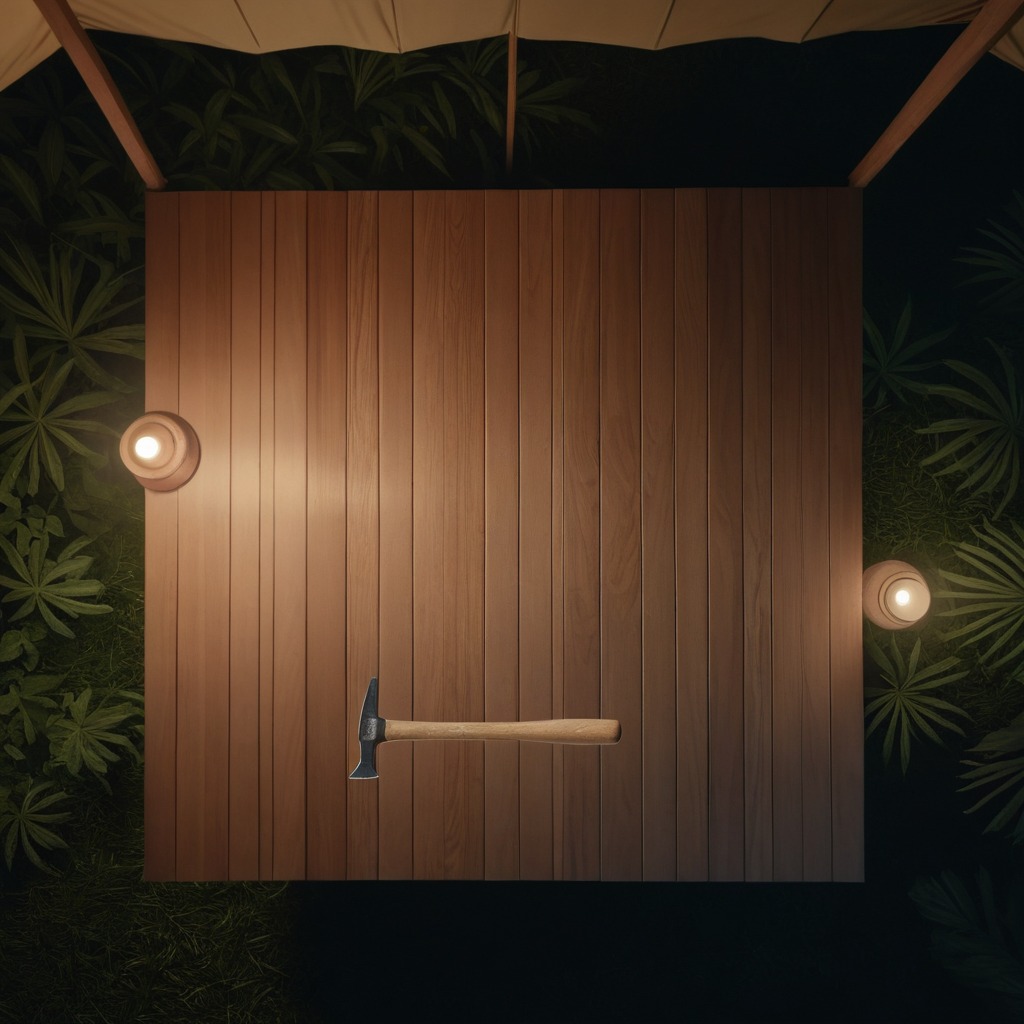
A hammer lies on a clean wooden table inside a jungle field workshop tent at night dim ambient light soft shadows worn but